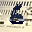
Label: 6